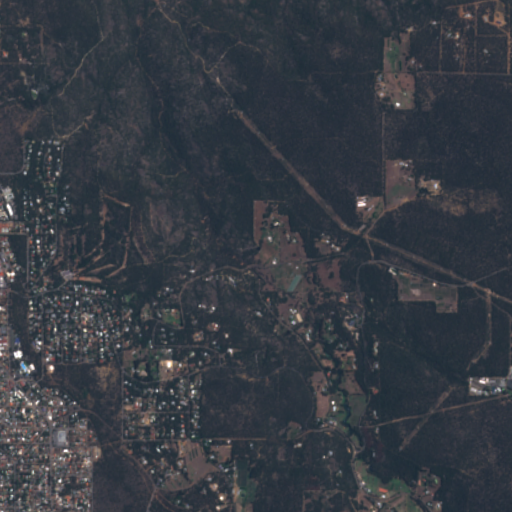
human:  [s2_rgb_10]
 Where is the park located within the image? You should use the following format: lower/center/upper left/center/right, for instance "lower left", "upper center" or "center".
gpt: The park is located in the lower left of the image.
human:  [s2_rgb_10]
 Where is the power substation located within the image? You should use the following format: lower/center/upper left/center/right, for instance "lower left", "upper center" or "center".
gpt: The power substation is located in the lower left of the image.
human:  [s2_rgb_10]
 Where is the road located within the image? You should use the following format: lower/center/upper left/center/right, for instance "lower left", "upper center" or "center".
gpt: There is no road in the image.